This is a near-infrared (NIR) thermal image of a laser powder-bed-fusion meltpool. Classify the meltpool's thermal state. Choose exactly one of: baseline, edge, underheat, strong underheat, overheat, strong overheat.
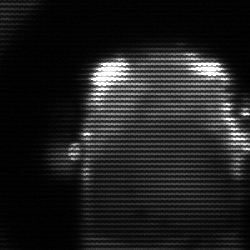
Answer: baseline